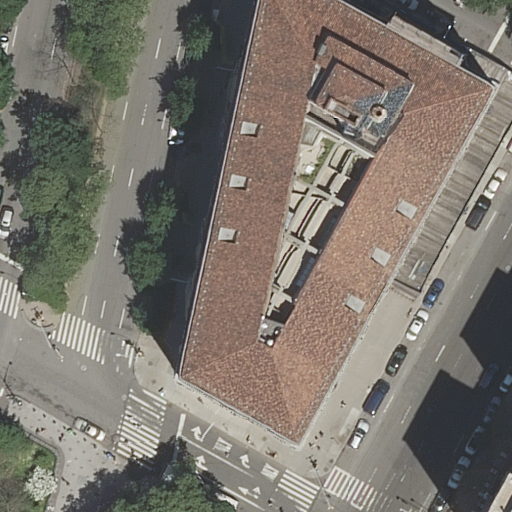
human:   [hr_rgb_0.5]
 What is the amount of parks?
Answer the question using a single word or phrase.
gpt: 2

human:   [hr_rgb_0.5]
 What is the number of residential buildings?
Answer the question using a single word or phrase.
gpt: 2

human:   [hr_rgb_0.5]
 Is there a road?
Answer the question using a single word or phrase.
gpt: yes

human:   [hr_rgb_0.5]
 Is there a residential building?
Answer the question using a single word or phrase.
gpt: yes

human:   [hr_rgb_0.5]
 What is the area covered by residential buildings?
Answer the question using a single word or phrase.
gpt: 656m2

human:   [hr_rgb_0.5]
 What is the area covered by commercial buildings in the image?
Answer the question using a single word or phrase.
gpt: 0m2

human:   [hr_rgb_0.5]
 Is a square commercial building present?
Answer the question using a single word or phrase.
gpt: no

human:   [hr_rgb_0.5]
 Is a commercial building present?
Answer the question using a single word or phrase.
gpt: no

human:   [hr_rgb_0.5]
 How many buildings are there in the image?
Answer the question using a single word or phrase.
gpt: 2

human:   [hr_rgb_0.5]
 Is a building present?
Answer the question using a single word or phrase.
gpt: yes

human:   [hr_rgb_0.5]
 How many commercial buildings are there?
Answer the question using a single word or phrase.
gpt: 0

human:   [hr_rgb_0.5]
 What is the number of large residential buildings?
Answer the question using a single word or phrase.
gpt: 1

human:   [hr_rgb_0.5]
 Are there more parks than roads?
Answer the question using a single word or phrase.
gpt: no

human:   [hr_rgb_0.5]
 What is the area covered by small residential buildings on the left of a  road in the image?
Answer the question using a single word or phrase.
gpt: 54m2

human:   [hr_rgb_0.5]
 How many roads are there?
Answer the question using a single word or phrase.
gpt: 12

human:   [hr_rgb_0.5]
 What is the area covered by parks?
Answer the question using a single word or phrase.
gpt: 1876m2

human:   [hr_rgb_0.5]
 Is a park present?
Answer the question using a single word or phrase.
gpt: yes

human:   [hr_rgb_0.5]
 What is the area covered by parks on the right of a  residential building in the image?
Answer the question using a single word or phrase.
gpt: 0m2

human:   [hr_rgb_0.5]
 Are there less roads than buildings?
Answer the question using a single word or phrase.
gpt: no

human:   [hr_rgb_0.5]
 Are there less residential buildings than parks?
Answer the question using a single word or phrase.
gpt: no

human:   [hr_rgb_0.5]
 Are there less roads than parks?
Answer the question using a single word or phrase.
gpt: no

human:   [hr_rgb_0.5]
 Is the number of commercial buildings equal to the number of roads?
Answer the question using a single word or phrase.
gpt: no

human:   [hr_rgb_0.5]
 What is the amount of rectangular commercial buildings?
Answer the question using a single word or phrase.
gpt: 0

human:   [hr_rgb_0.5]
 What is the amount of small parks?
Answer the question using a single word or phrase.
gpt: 0

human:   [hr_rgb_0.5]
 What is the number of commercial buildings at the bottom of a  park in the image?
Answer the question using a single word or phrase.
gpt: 0

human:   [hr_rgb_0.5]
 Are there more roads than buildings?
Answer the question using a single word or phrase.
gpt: yes

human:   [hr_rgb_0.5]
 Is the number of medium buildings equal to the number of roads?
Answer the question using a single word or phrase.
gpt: no

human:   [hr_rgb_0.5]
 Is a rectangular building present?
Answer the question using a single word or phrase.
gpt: yes

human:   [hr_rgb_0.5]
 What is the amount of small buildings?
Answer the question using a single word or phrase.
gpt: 1

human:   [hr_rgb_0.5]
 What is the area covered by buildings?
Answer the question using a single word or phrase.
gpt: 656m2

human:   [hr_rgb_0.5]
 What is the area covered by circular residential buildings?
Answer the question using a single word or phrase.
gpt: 0m2

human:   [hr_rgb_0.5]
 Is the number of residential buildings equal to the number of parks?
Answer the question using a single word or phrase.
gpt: yes

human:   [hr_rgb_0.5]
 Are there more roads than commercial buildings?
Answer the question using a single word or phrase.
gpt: yes

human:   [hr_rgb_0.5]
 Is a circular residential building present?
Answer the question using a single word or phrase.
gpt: no

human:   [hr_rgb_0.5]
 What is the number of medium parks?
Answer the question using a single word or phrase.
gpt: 1

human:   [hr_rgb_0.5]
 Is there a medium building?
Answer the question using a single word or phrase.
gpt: no

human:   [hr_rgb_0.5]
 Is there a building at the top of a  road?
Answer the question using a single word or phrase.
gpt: yes

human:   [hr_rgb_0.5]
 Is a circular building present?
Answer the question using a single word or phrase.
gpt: no

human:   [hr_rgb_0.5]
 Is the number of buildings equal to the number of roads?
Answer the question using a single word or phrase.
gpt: no

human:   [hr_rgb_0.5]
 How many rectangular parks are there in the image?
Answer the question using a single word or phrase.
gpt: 1

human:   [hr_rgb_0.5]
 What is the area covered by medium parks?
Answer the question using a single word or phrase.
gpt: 100m2

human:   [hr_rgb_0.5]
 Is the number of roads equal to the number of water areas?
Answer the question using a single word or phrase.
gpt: no

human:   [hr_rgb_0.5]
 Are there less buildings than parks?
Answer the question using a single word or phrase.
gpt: no

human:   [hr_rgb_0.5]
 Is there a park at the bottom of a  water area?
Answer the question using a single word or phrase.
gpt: no

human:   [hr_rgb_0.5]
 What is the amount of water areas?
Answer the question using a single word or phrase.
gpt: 0

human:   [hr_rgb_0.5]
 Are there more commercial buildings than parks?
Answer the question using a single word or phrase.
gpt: no

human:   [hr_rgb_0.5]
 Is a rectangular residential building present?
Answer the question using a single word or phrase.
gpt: yes

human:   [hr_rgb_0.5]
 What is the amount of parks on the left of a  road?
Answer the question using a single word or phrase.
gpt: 2

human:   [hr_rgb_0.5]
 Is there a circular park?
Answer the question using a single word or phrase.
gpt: no

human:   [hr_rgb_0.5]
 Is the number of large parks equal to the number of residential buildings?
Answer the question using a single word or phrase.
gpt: no

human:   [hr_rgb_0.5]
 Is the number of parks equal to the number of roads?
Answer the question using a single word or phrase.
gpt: no

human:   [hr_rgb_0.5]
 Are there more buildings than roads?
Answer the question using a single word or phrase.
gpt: no

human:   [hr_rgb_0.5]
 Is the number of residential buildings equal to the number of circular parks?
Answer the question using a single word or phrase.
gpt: no

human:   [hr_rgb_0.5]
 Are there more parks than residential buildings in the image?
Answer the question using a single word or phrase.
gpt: no

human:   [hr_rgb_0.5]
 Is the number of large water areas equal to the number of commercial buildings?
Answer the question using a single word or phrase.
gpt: yes

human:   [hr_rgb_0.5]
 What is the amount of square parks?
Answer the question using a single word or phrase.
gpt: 0

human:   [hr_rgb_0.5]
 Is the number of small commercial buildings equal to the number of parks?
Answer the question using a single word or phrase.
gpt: no

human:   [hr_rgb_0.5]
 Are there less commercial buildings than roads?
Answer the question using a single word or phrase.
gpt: yes

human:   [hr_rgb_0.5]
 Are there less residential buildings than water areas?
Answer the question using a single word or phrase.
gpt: no

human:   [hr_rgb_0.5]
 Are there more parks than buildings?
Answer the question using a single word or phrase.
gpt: no

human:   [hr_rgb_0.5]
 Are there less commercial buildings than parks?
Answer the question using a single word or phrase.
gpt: yes

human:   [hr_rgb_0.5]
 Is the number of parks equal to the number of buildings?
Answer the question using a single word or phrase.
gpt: yes

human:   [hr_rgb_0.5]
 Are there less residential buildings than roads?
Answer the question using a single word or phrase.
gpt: yes

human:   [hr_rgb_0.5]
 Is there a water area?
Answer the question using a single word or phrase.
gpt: no